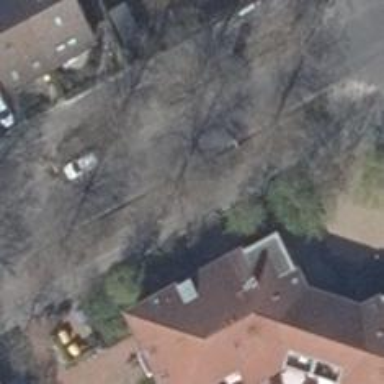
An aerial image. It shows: Deciduous broadleaved tree.